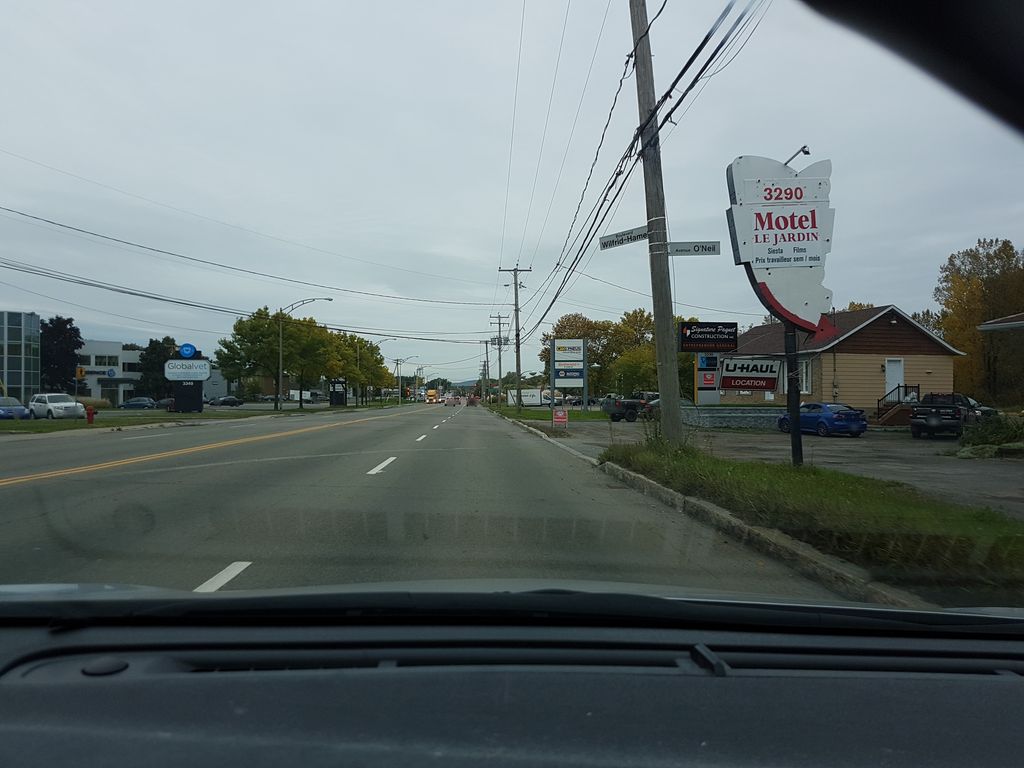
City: quebec_city